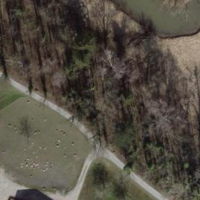
EUNIS habitat code: 41
Species observed at this site:
Prunus padus
Troglodytes troglodytes